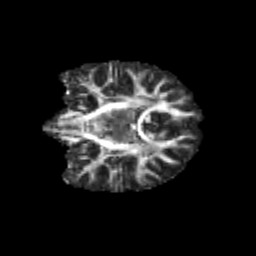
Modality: FA
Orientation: coronal
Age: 12
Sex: female
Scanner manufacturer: siemens
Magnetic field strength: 3 T
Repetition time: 3.8 s
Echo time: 0.07 s